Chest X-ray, PA view. Patient: 59 years old, sex M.
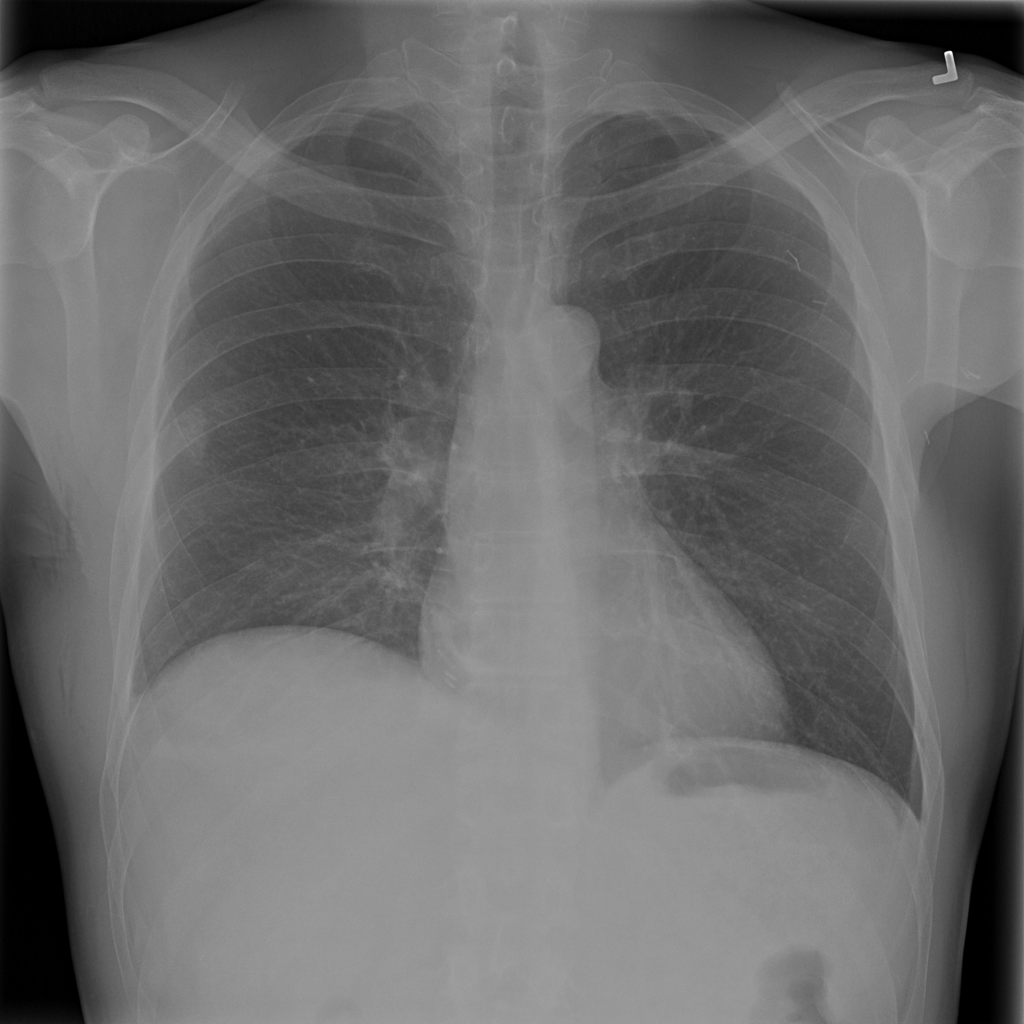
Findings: No Finding